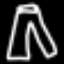
Label: pants